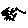
Label: cat